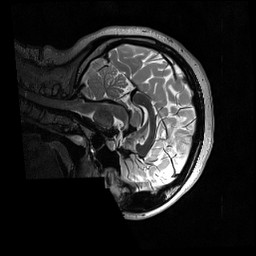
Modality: T2w
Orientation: sagittal
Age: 19
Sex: female
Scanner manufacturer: siemens
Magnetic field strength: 3 T
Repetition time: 3.2 s
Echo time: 0.566 s